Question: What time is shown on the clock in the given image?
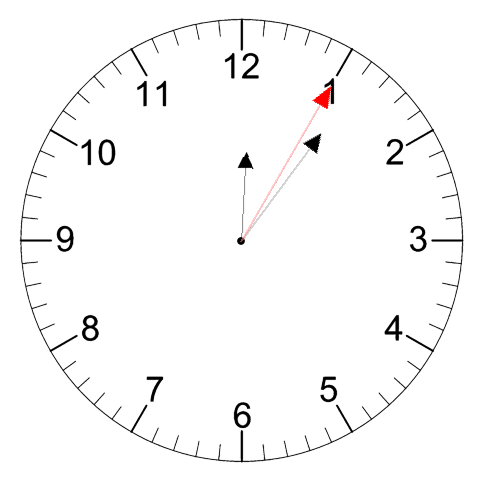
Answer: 12:06:05